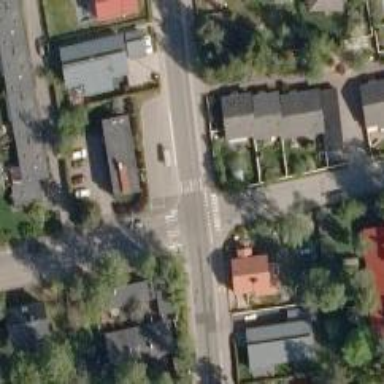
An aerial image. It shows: Road with "give way" sign.